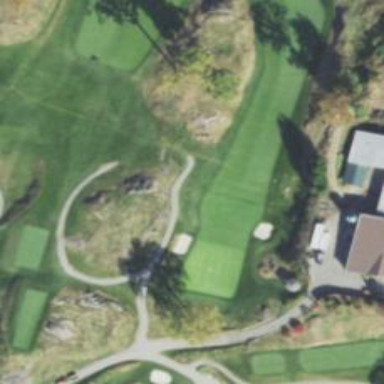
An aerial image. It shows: Footway that resembles golf path.